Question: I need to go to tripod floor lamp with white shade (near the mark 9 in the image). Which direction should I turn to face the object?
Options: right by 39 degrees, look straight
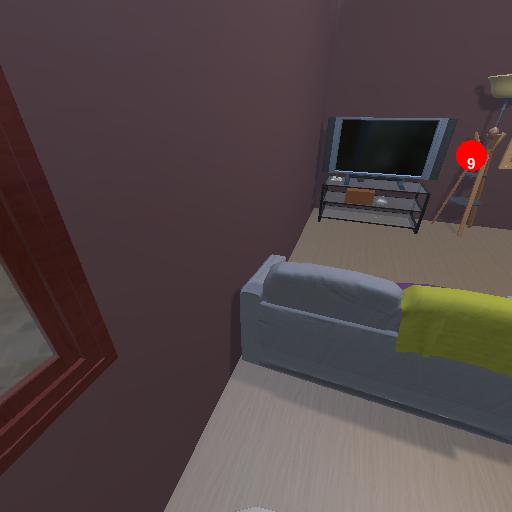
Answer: right by 39 degrees